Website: bh-photo
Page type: address-validator
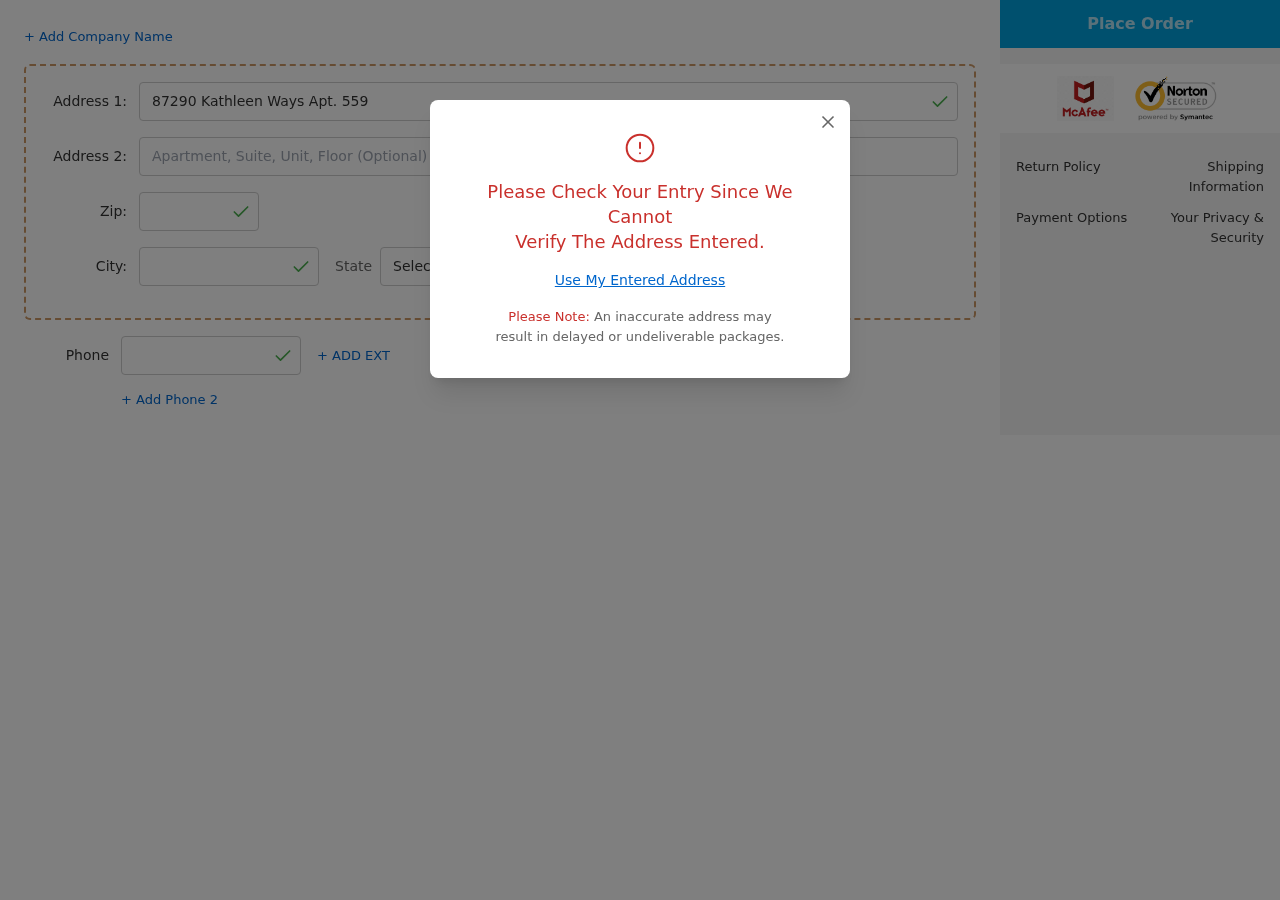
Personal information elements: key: PII_CITY
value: West Jacob
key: PII_PHONE
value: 2127052656
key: PII_POSTCODE
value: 86324
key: PII_STATE_ABBR
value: CO
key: PII_STREET
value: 87290 Kathleen Ways Apt. 559